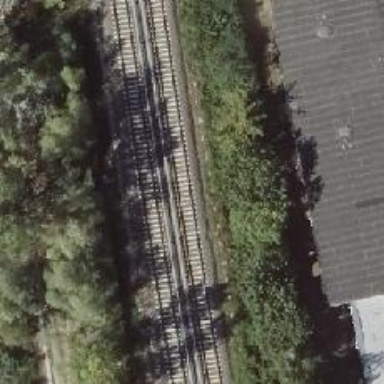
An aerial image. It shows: Railway signal.